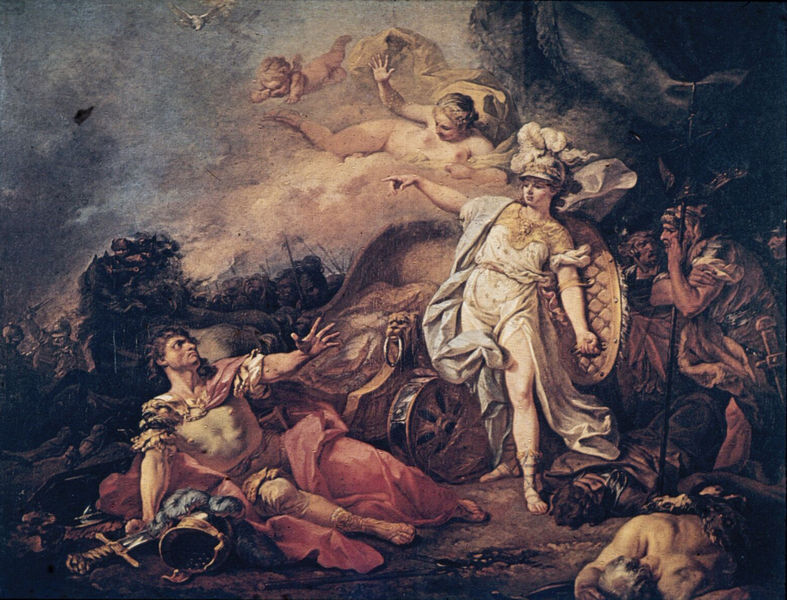
Titel: Le combat de Minerve contre Mars, Der Kampf Minervas gegen Mars
Künstler: Jacques Louis David
Standort: Paris
Institution: Musée du Louvre
Schlagwörter: baum, blau, dunkel, feder, felsen, fuß, gemälde, gewitter, hand, held, himmel, kampf, kopf, kämpfer, mann, nackt, umhang, vogel, weiß, wolken, bäume, grün, landschaft, menschen, braun, brust, finger, frau, geste, grau, hell, hintergrund, holz, kleid, kleider, licht, männer, schwarz, rot, tuch, wolke, beige, malerei, arm, barock, federn, leiche, stehen, taube, tod, tot, toter, bild, hände, vorhang, natur, vögel, busch, büsche, boden, dunkelheit, gewand, gold, mantel, gewänder, locken, rosa, fliegen, pferde, räder, stock, engel, putte, putto, federbusch, bein, brüste, füße, liegen, düster, stab, fels, gebirge, kutsche, rad, wagen, krieg, schlacht, blue, curtain, fight, kaiser, könig, lanze, men, oil, people, red, robes, soldaten, soldier, sword, white, women, dark, dress, face, painting, woman, zeigefinger, muskeln, pink, brown, liegend, zeigen, ring, fallen, schild, stütze, antike, schweben, tauben, schwert, waffen, leichen, soldat, tote, waffe, leinwand, helm, beten, allegorie, mythologie, göttin, ritter, armee, heer, rüstung, rom, römer, knauf, feather, smoke, leichnam, sterben, antik, götter, angel, angels, classic, cloud, clouds, fighting, gods, greek, heaven, man, mythology, naked, nude, roman, sky, sage, flehen, krieger, field, head, landscape, trees, erscheinung, death, fingerzeig, venus, heiliger, armor, armour, baroque, feet, helmet, löwe, speer, speere, light, hermes, streitwagen, putten, david, verwundete, army, bird, erzengel, putti, athene, battle, birds, minerva, myth, saint, cross, gefallen, wings, diana, bitten, demut, dead, injured, schlachtfeld, verwundeter, ingres, sterbender, athena, kriegerin, cherub, cherubs, cupid, cupids, waagen, emperor, history, rome, taun, italian, urteil, warnung, siegesgöttin, angles, war, dove, carriage, wagon, bare, chariot, doves, god, goddess, godess, mars, sandals, shield, warrior, chest, tiepolo, sandal, shoulders, gefallener, alexander, lying, shadows, gnade, aphrodite, imperator, soladten, christian, haze, befehl, achilles, befehlen, bible, standing, lion, staff, wheel, achill, jean jaques, griechische sage, kampf krieg, kampf um troja, kriesheld, penthesilea, streitwaagen, schlachtszene, vision, fear, weapon, apostle, reach, jeanne d'arc, archangel, dying, spear, general, conversion, victory, lost, scwert, air, outstretched, epic, wounded, cloack, saul, amor, helmut, leader, taume, ecross, battlefield, schlachtefeld, drams, plumet, charriot, athene mars, clpoud, woundes, cheerubs, war sieht